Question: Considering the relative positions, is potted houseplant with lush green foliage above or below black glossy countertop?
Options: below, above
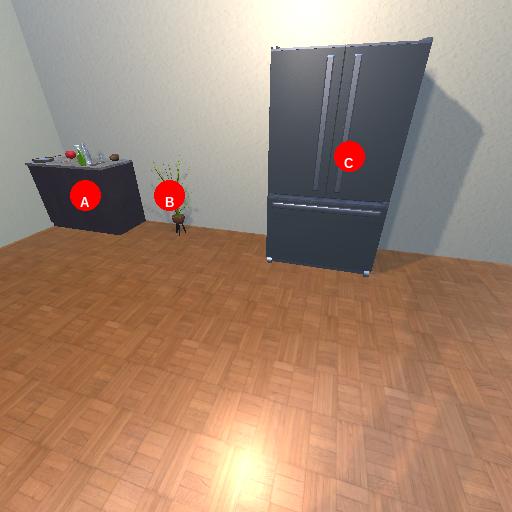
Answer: below